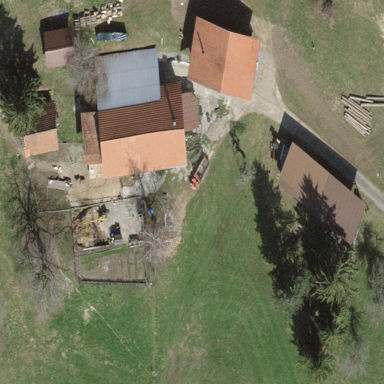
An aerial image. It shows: Farmyard area.